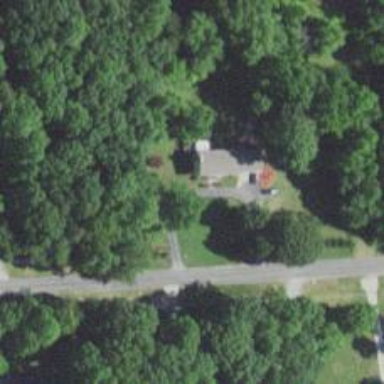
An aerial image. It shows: Driveway.